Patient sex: F
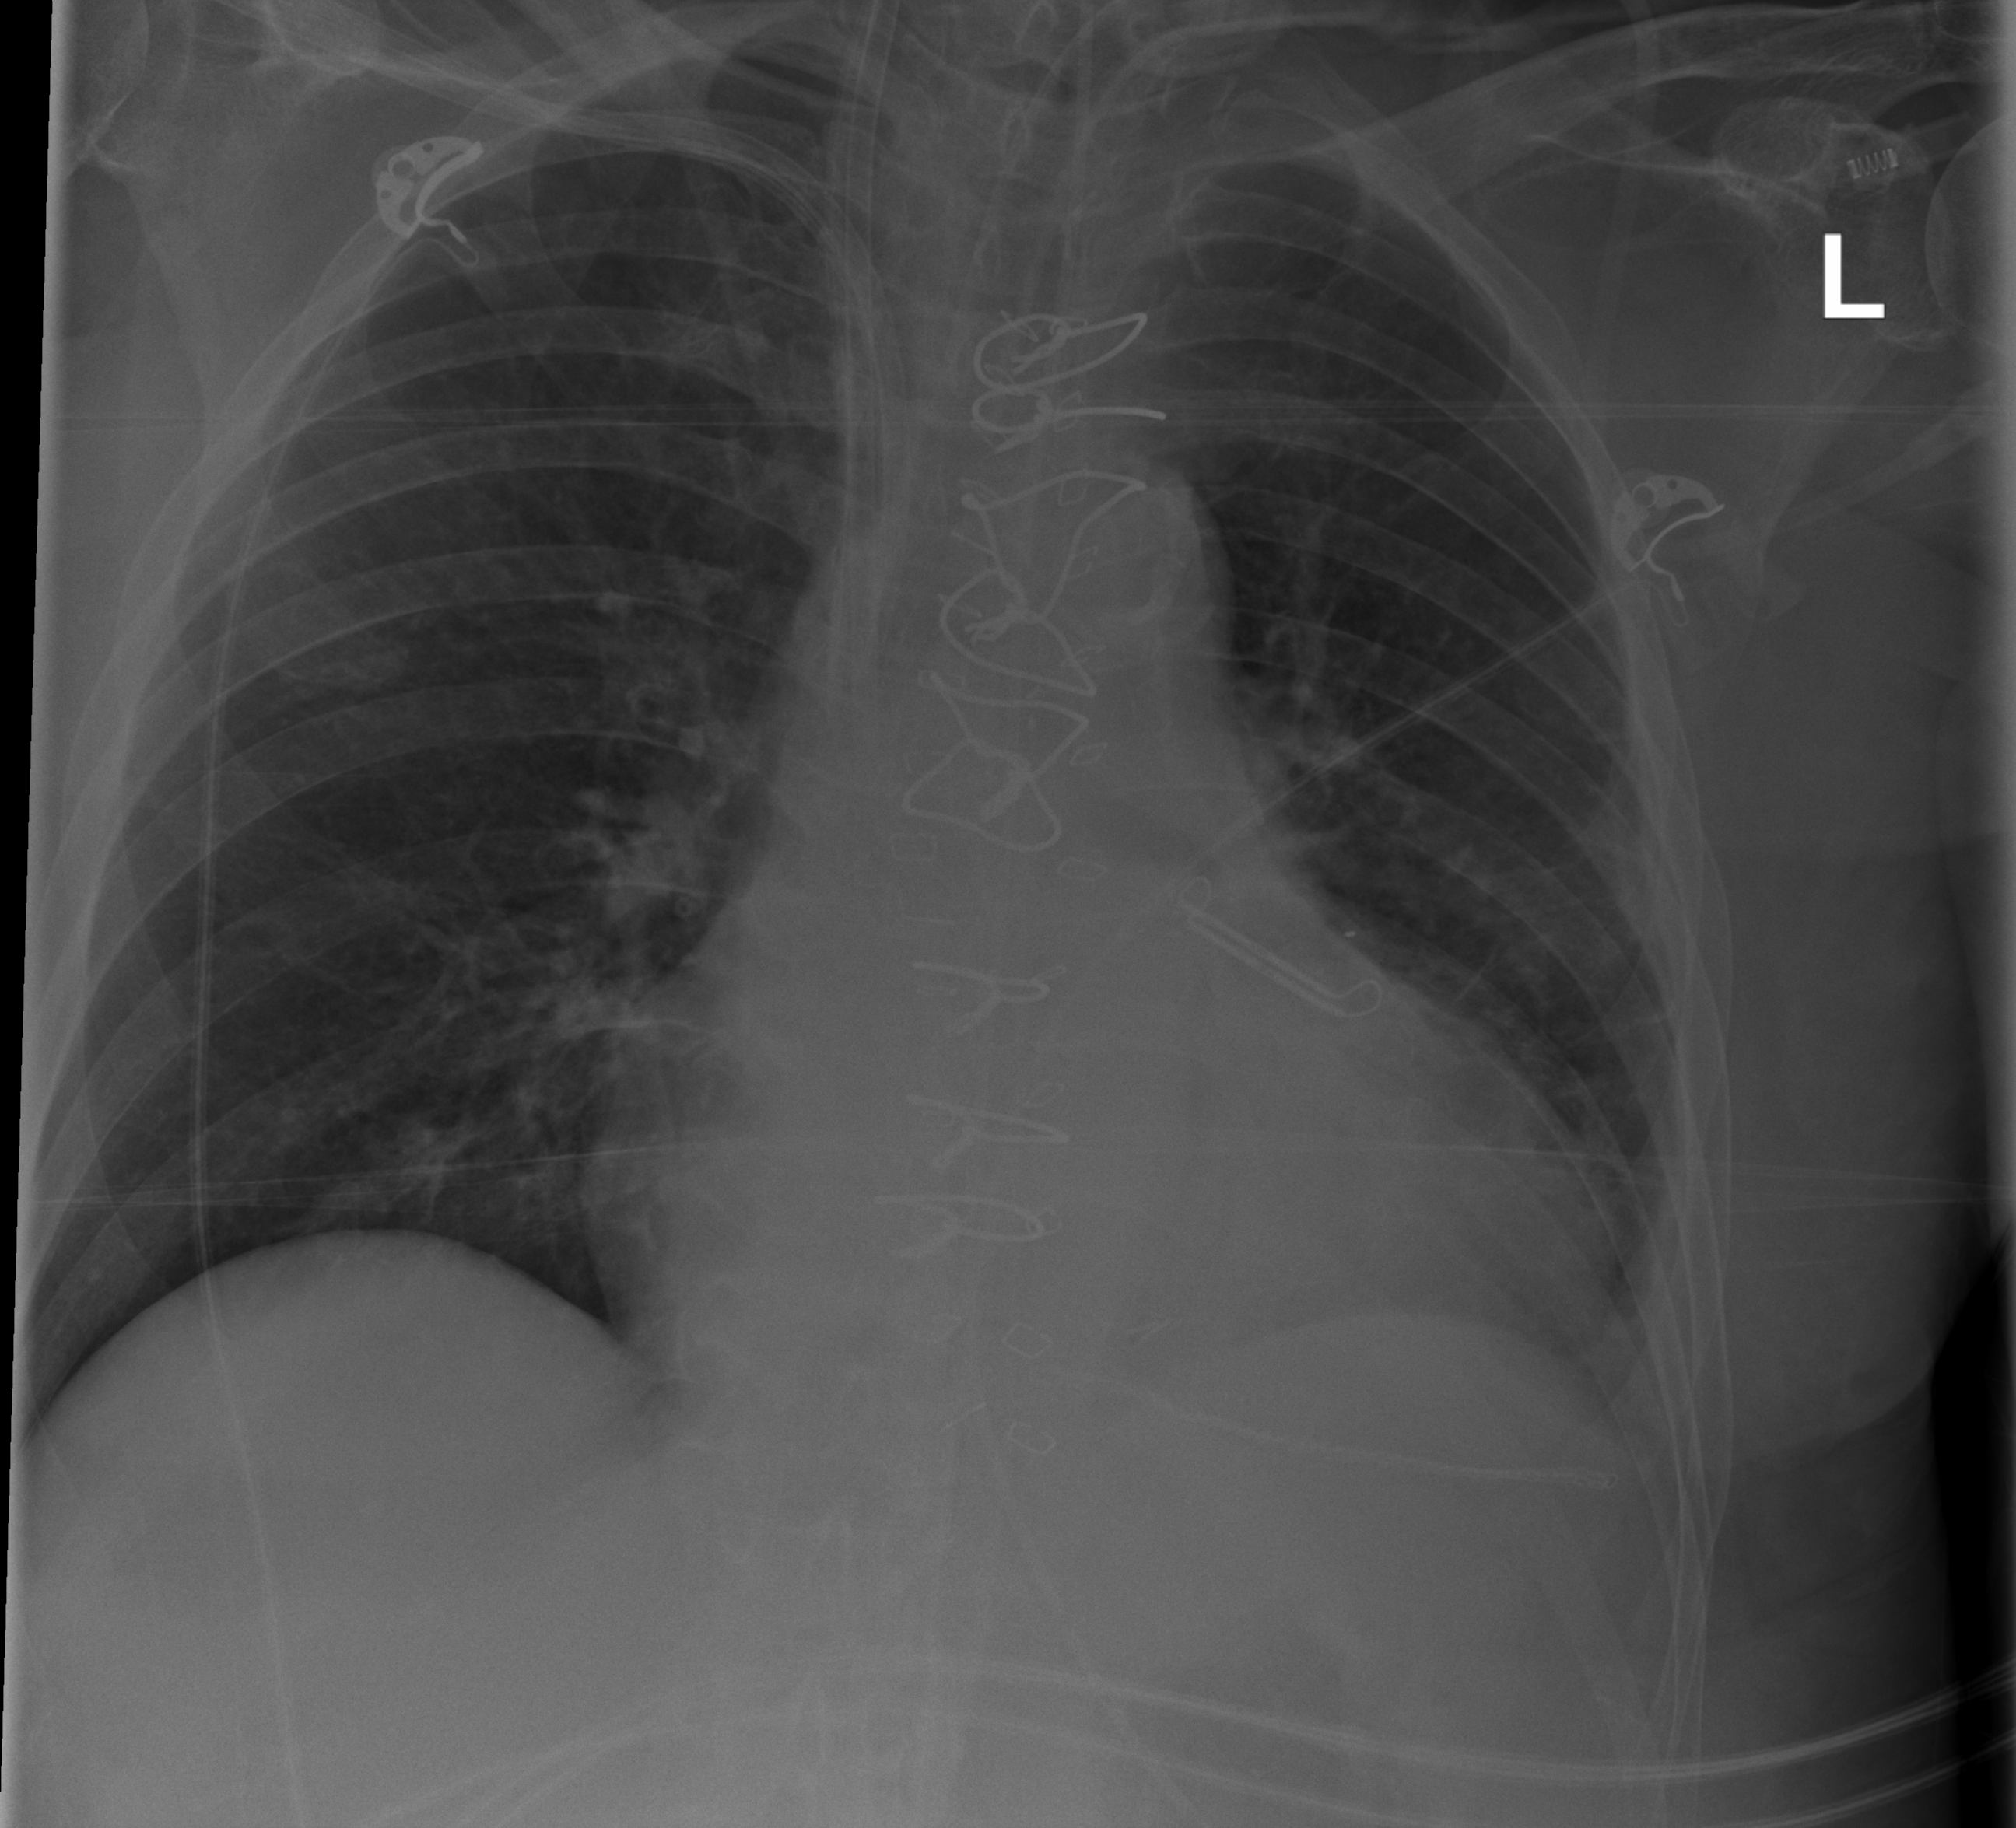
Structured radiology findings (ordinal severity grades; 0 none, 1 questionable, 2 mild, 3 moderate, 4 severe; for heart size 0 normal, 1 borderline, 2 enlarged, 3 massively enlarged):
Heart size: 3
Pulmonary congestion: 0
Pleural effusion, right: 0
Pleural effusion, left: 1
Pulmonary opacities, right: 0
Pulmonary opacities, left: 0
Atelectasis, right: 1
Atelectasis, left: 1